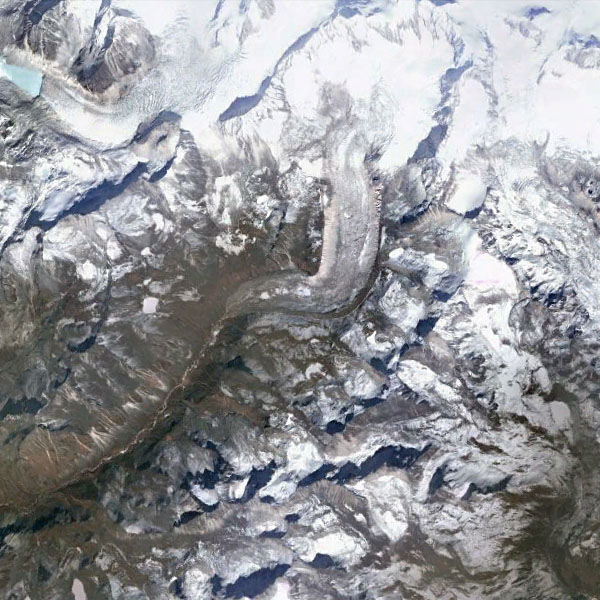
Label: Mountain